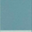
Piece: xx